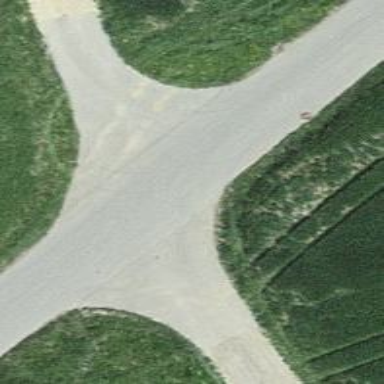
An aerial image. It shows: Unclassified road.